Question: Please, take a look at this code
<URL>
On Firefox it shows strange blue border when you select multiple row by pressing button but on Chrome it doesn't.

Using latest Firefox 10.0.2.
Is that browser related bug?
''
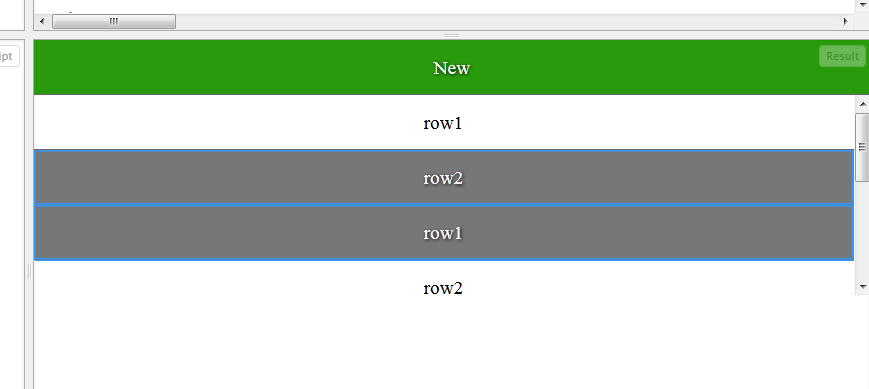
Answer: This is due to text being selected - native browser behavior.
You can observe the same issue in Chrome as well by using the key instead of .
To overcome this, you can simply clear the selection right after user click the cell to select:
'''
$(".subject").live('click',function(event) {
if(event.ctrlKey) {
$(this).toggleClass('selected');
} else {
$(".subject").removeClass("selected");
$(this).addClass("selected");
}
if (document.selection)
document.selection.empty();
else if (window.getSelection)
window.getSelection().removeAllRanges();
});
'''
<URL>.